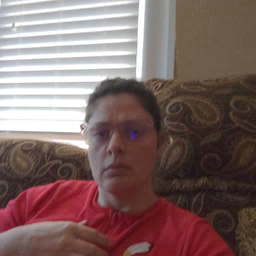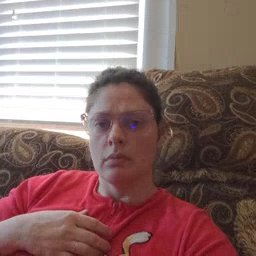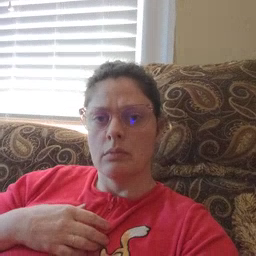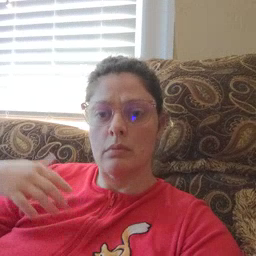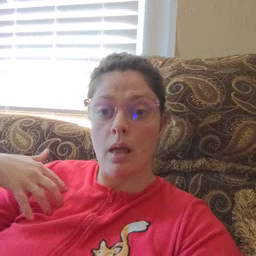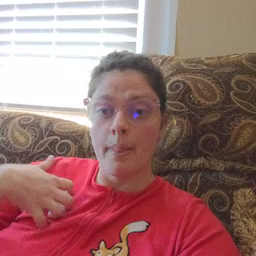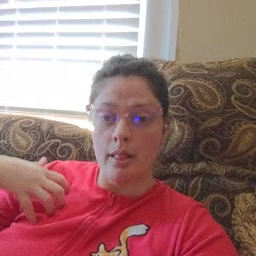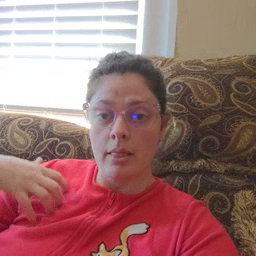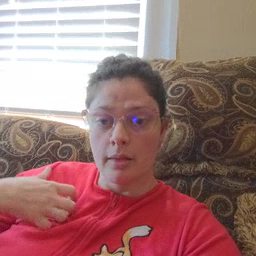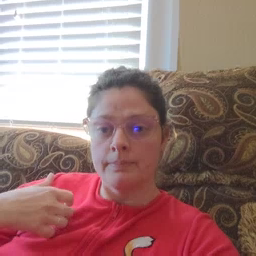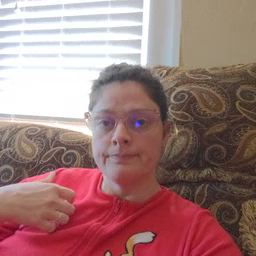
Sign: animal